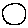
Label: circle